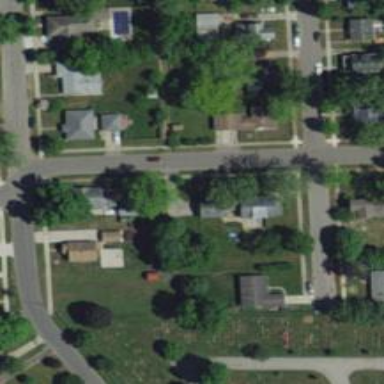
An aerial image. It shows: Alley classified as service road.